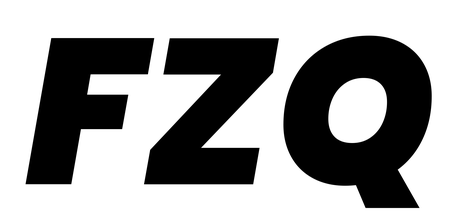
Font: Poppins-BlackItalic